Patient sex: F
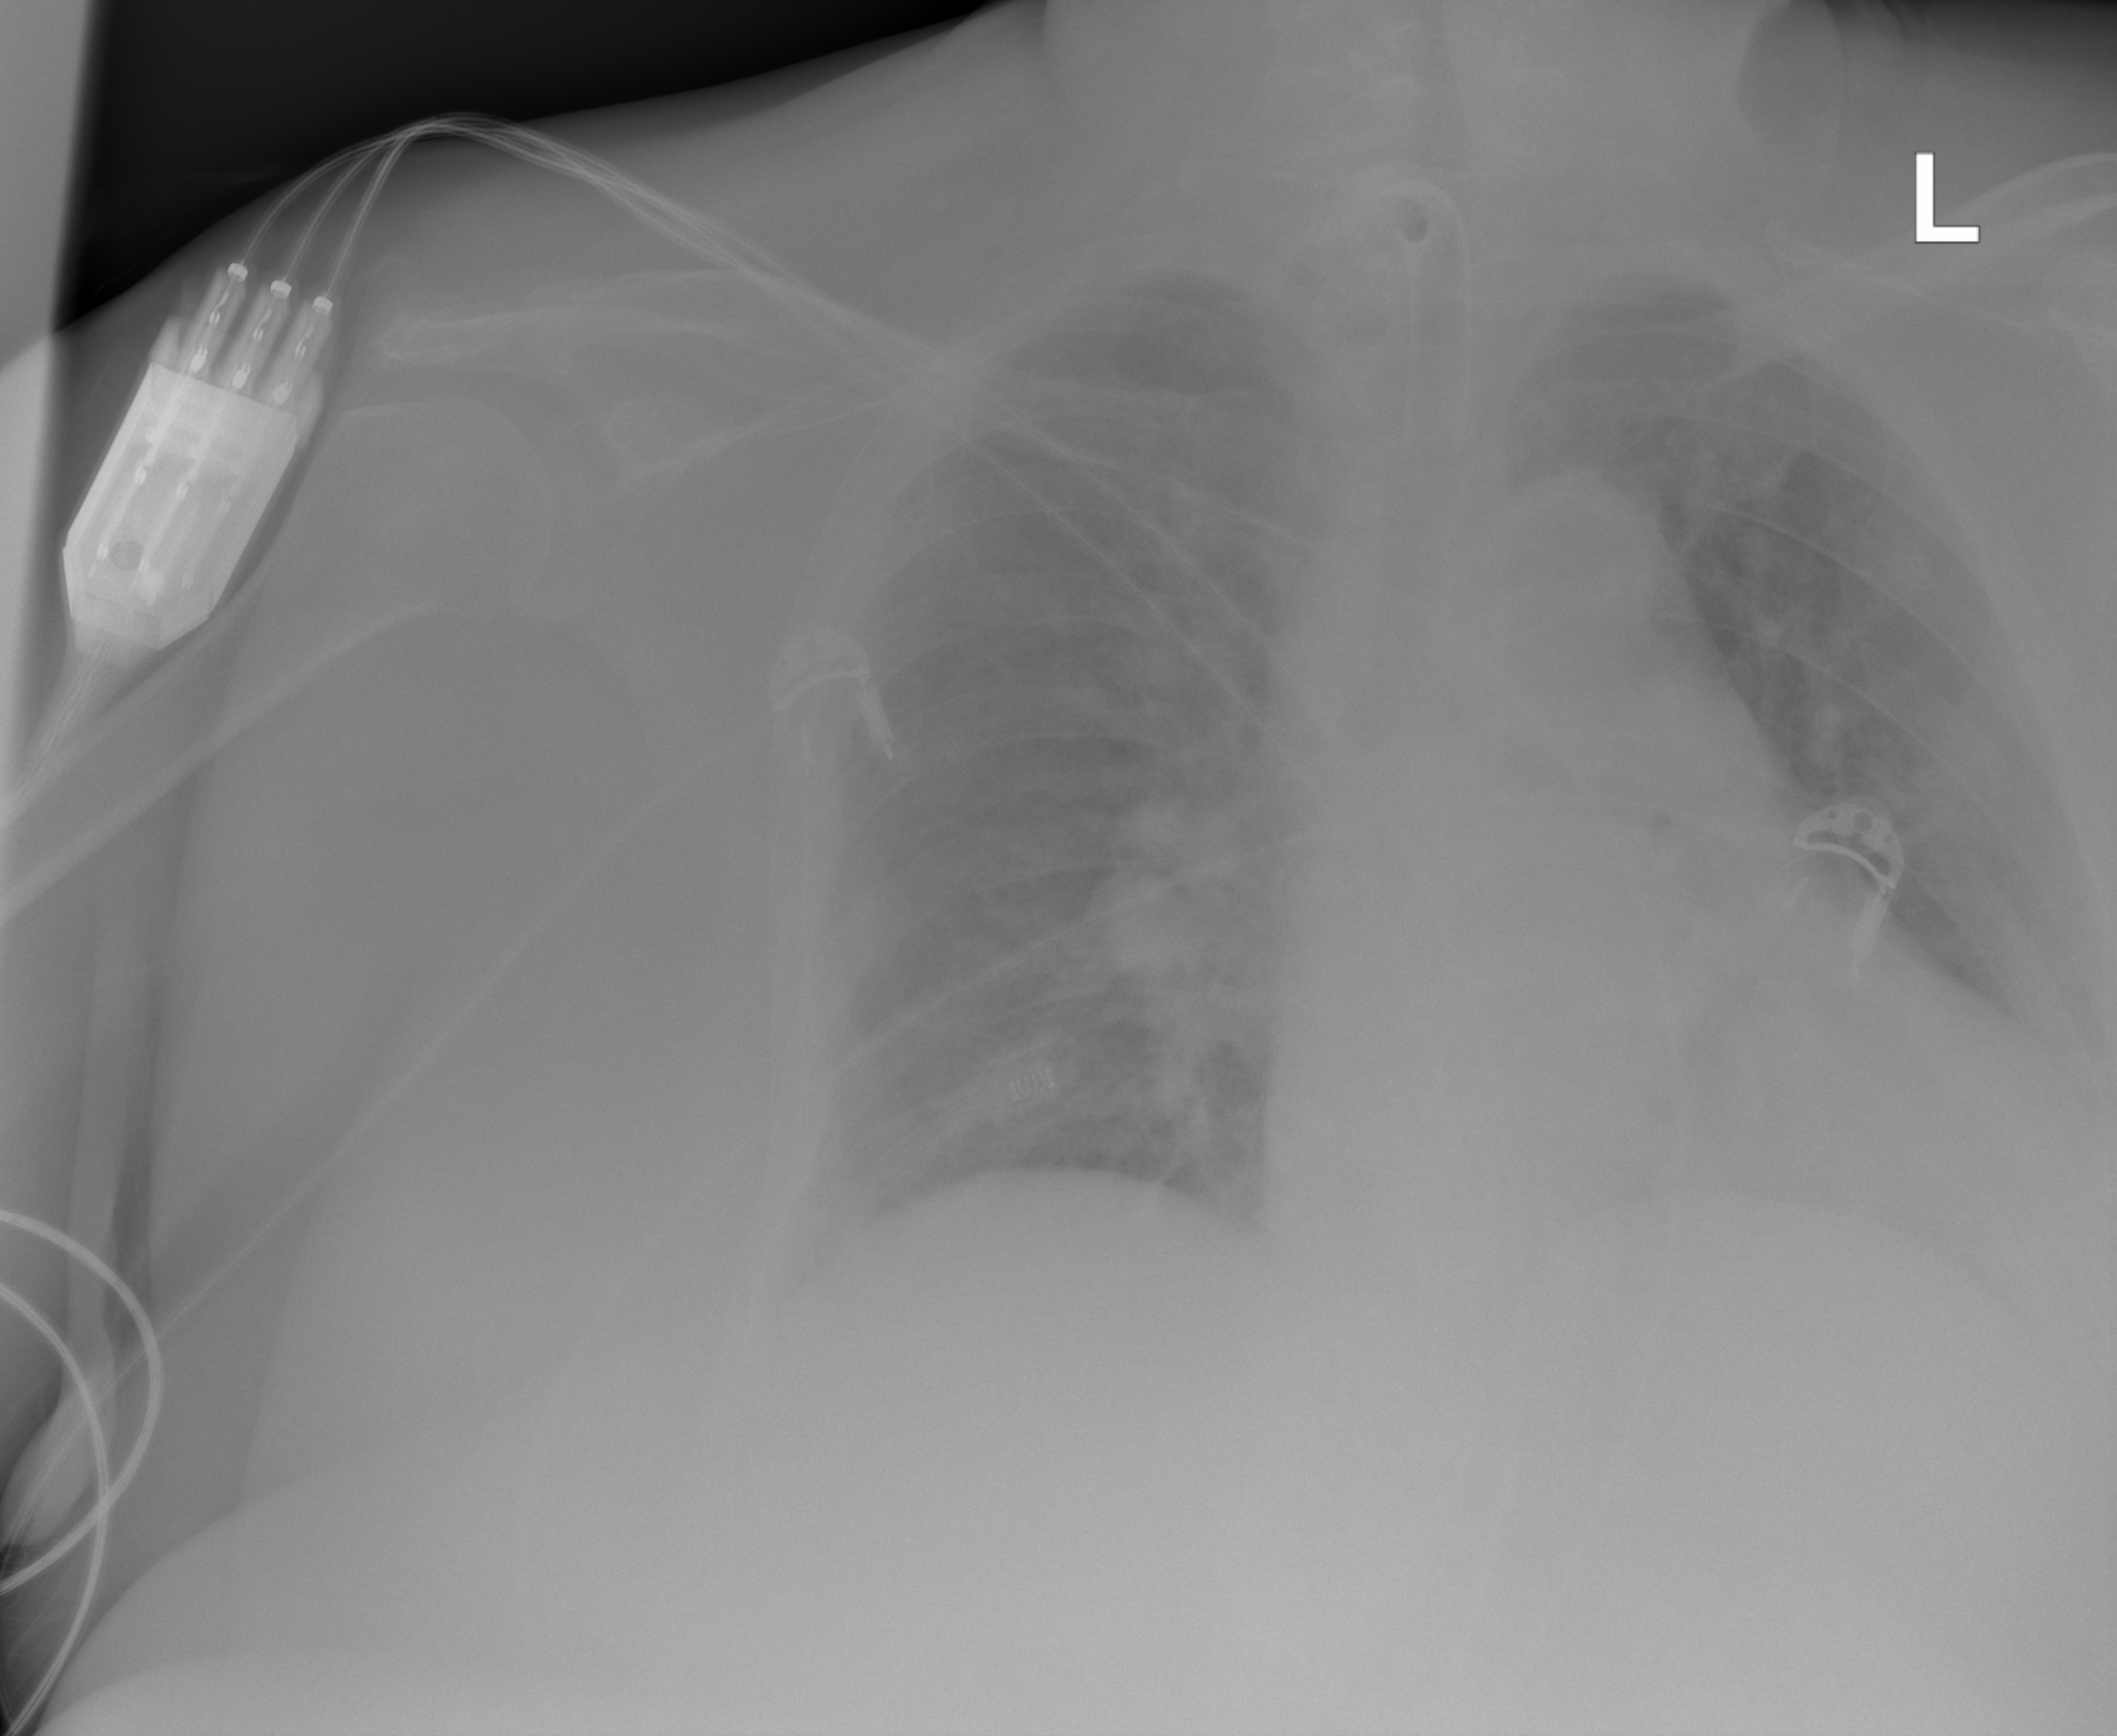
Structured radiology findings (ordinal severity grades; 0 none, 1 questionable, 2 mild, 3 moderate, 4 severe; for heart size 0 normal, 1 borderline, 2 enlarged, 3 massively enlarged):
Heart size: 2
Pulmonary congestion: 2
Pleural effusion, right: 1
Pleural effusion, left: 1
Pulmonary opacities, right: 2
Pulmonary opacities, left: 2
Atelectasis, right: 0
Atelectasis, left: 0